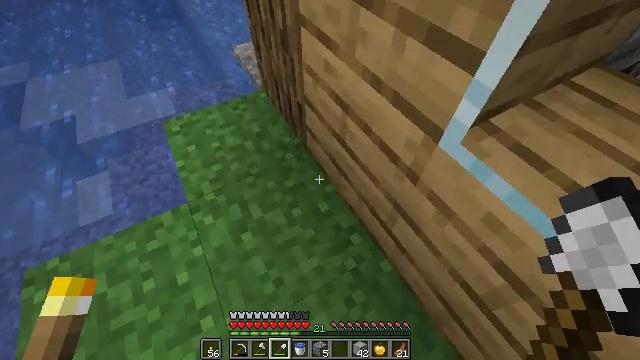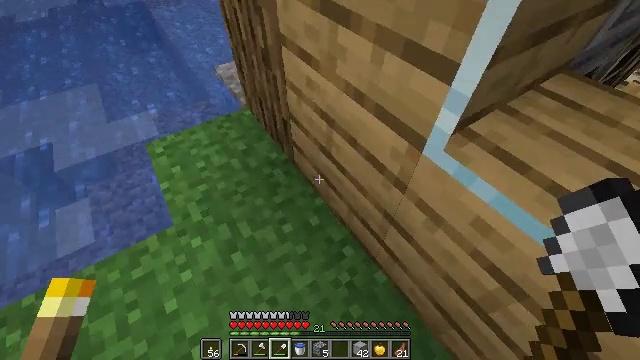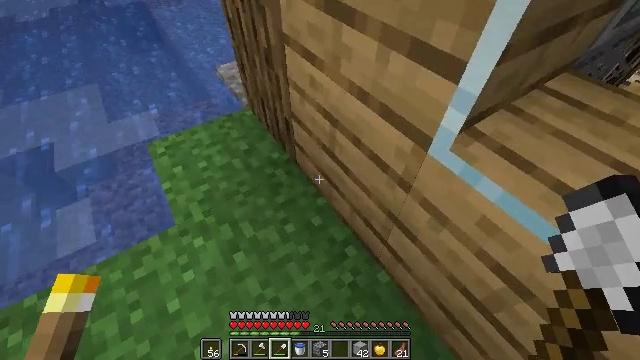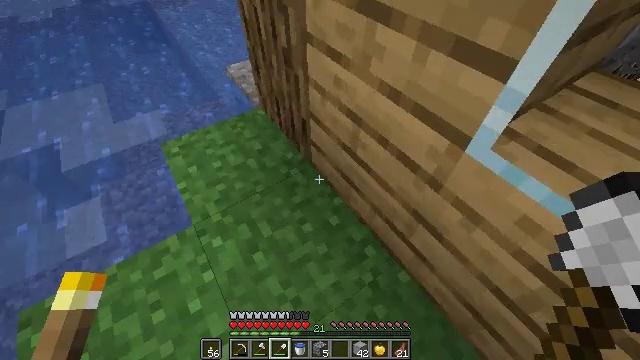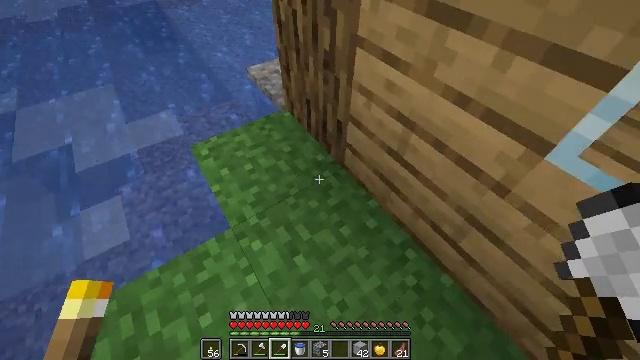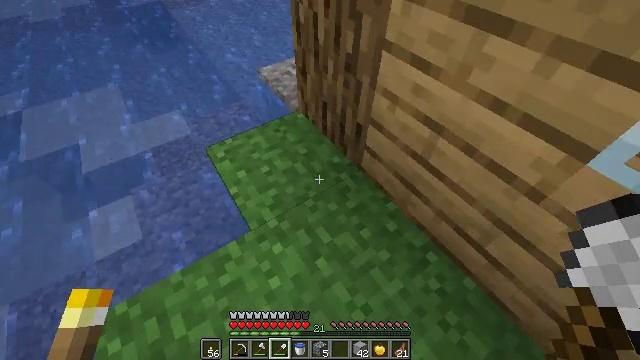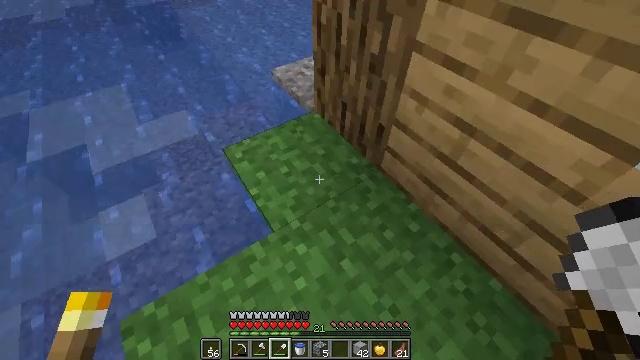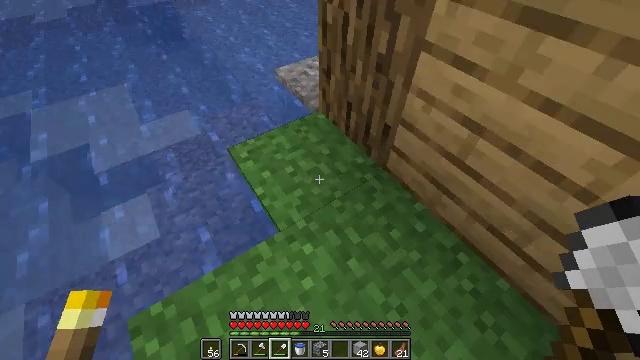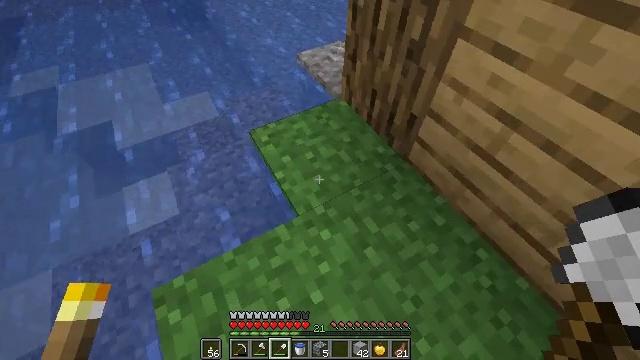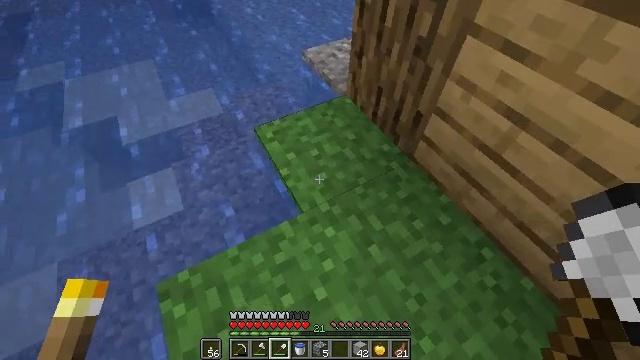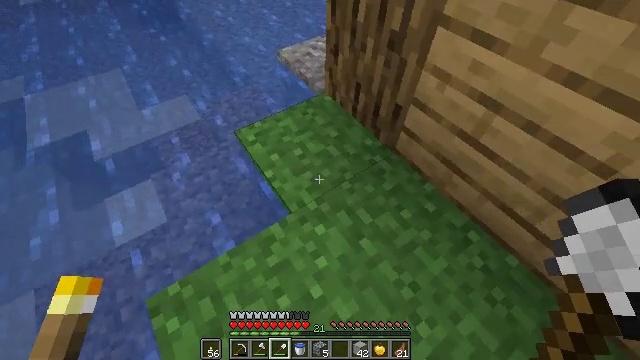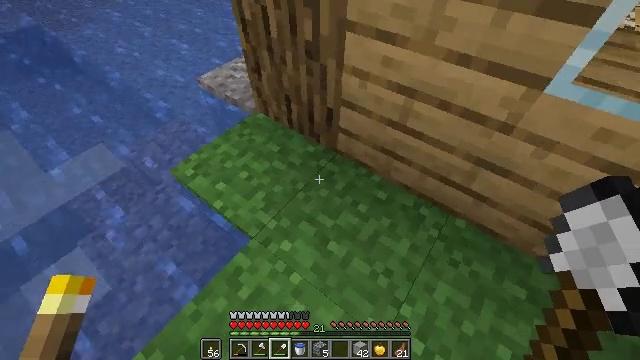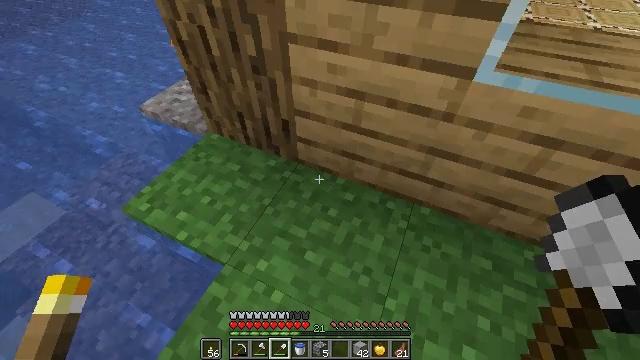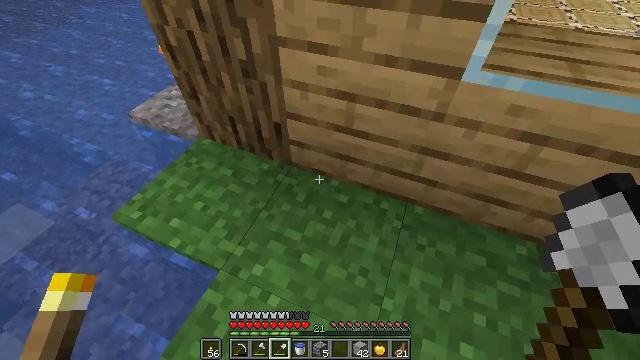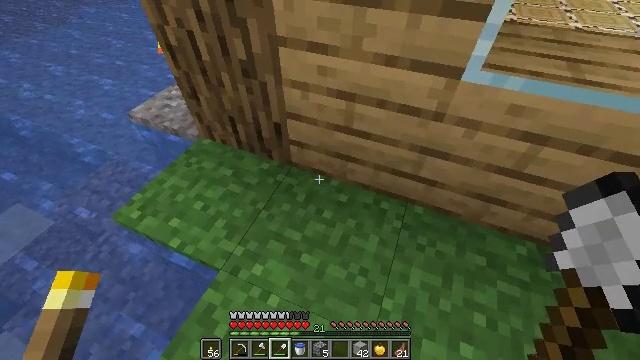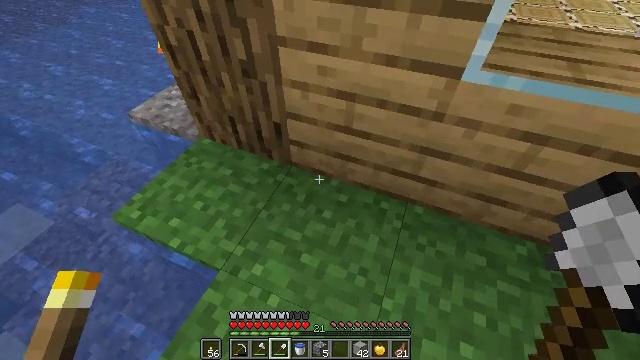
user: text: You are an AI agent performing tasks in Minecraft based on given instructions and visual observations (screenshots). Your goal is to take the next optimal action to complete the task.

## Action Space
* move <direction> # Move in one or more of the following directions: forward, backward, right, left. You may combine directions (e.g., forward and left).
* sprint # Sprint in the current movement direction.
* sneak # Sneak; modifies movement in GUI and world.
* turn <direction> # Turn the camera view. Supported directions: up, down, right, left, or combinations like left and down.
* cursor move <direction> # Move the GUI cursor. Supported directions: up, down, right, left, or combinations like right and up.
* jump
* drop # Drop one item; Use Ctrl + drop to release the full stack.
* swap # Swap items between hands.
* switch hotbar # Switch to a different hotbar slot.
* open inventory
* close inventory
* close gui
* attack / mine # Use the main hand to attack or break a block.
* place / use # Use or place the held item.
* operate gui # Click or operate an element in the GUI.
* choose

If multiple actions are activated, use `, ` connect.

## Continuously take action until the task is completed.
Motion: motion action
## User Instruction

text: Gather the torch from its position.
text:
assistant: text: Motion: turn right and up
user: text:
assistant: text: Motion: move left
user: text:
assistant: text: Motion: move left
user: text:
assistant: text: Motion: move left
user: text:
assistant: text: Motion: move left
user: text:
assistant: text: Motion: no_op
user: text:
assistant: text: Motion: no_op
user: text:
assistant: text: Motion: turn left and down
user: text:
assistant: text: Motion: no_op
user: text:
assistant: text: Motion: turn right
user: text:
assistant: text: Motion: turn right and up
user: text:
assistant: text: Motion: turn right and up
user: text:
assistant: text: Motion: turn right
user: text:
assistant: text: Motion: no_op
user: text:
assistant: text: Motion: no_op
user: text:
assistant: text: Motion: no_op
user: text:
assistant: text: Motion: move forward
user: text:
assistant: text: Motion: move forward
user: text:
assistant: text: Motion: move forward, turn right
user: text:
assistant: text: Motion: move forward and move left, turn right and down
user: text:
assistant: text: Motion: move forward and move left, turn right and down
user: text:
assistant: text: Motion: turn right
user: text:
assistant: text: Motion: turn right and up
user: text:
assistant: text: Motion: turn right and up
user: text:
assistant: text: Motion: turn left and up
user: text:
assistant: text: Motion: no_op
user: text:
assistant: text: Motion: no_op
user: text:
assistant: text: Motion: no_op
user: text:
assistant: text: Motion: no_op
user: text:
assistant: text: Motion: no_op